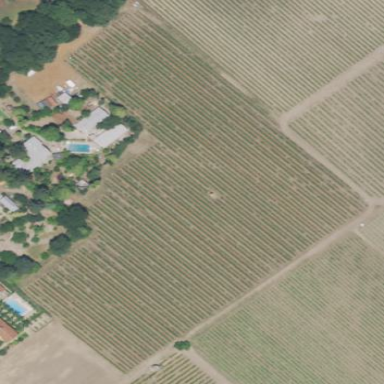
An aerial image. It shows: Vineyard growing grapes.